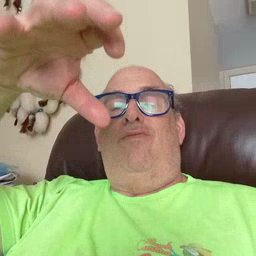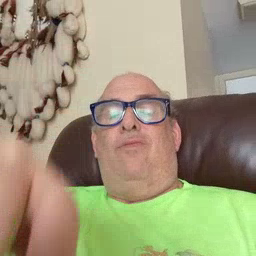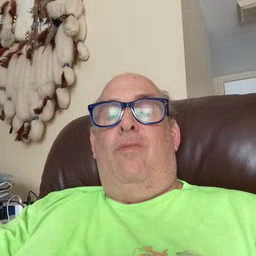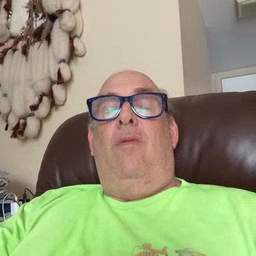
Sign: helicopter